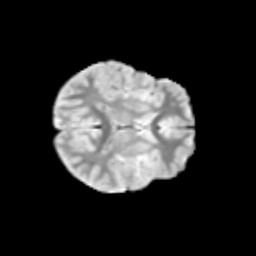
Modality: T2w
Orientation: axial
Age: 9
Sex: female
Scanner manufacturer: siemens
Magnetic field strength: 3 T
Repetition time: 3.8 s
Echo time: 0.07 s